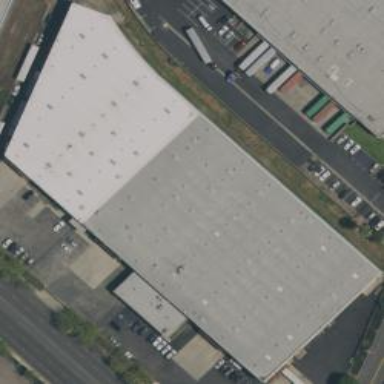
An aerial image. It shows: Warehouse building.